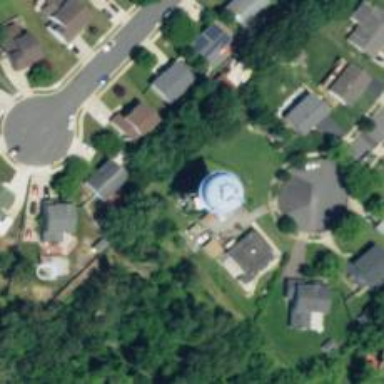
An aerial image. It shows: Water tower that is man-made.